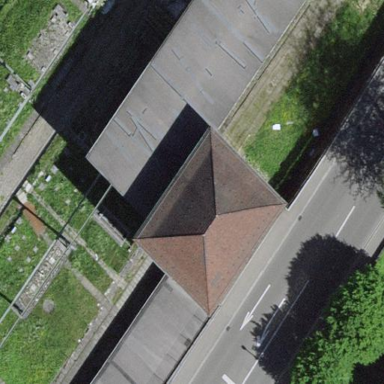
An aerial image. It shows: Industrial building.